Question: I have encountered the weirdest display bug with my 'UISearchBar'.
Here is my code that works perfectly in another app. (I create the search bar in code because a xib file is not feasible.)
'''
searchBar = [[UISearchBar alloc] initWithFrame:
CGRectMake(0, 0, self.tableView.frame.size.width, 44)];
searchBar.delegate = self;
searchController = [[UISearchDisplayController alloc]
initWithSearchBar:searchBar contentsController:self];
searchController.delegate = self;
searchController.searchResultsDataSource = self;
searchController.searchResultsDelegate = self;
self.tableView.tableHeaderView = searchBar;
'''
The search functionality etc. works fine. But strangely, the search bar looks like this, both on the device and the simulator:

- - - 'searchBar.placeholder''searchBar.prompt''@""''nil''searchBar.placeholder = @"FooBar";'-
Any help? The most pressing problem is to get the text to over the right.
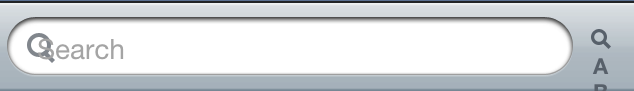
Answer: That behavior can be caused by overriding either '(CGRect)editingRectForBounds:(CGRect)bounds' or '- (CGRect)textRectForBounds:(CGRect)bounds'. Have you altered either of those in a 'UITextField' category elsewhere in your app? The purpose of doing that may have been to add padding to a text field (which can instead be accomplished with an invisible 'leftView'). In this case, your custom "padding" is being applied to the 'UISearchBar' text field.
Such a category on 'UITextField' will also cause your app to crash while initializing framework classes that use 'UITextField', such as 'MFMailComposeViewController', so it is a bad idea for several reasons.